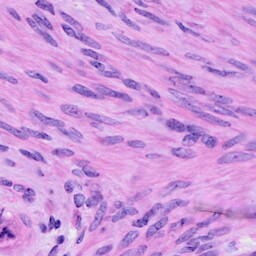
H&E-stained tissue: Cervix